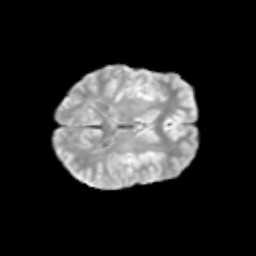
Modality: T2w
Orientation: axial
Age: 14
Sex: female
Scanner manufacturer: siemens
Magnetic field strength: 3 T
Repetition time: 3.8 s
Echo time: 0.07 s